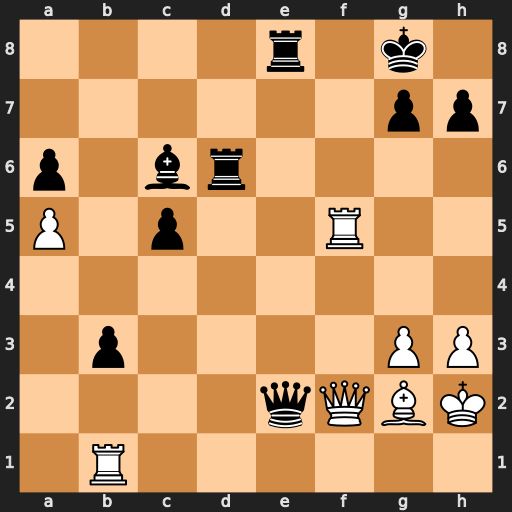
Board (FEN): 4r1k1/6pp/p1br4/P1p2R2/8/1p4PP/4qQBK/1R6
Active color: w
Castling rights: -
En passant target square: -
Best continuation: Rf8+ Rxf8 Qxe2